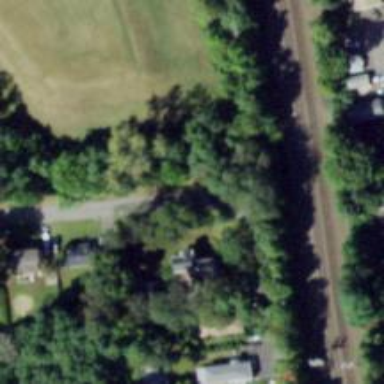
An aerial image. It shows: Residential road.